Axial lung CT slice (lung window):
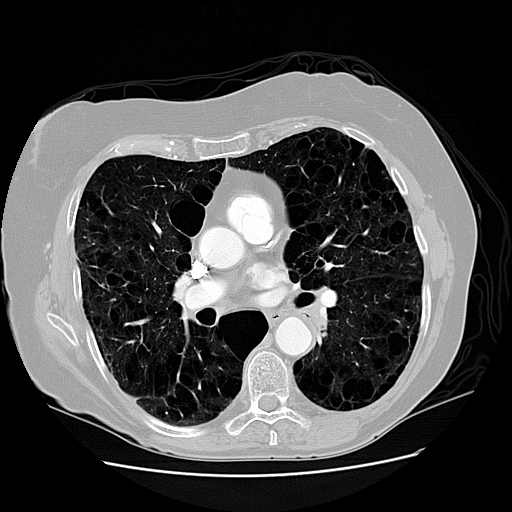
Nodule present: yes
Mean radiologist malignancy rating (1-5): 2